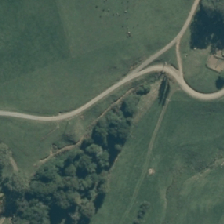
Land cover: indigenous_forest